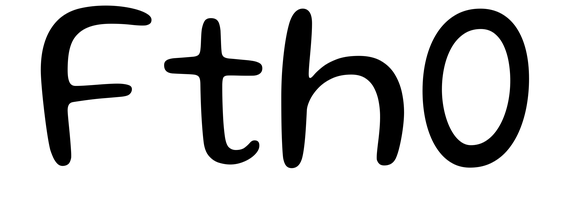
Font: Gluten_Light